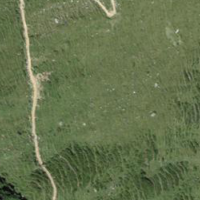
EUNIS habitat code: 26
Species observed at this site:
Parnassia palustris
Alnus alnobetula